Interaction volume radius: 10 \u00c5
Interaction volume height: 10 \u00c5
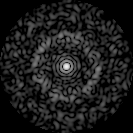
Disorder parameter: 0.8689